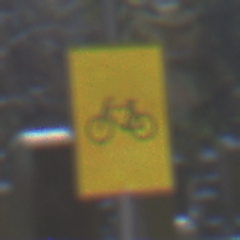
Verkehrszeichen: RadverkehrOhnePfeilsymbol
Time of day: MorningAfternoon
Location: Outdoor (Special)
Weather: Clear
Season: Winter
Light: Natural